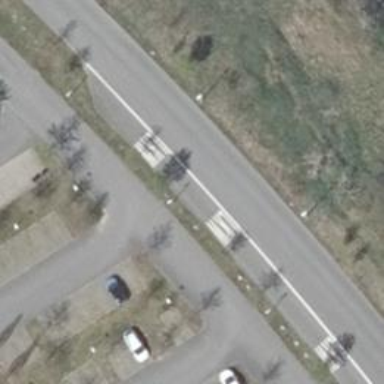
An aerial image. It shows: Asphalt parking aisle road.